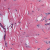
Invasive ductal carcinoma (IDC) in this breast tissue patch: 1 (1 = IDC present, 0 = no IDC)